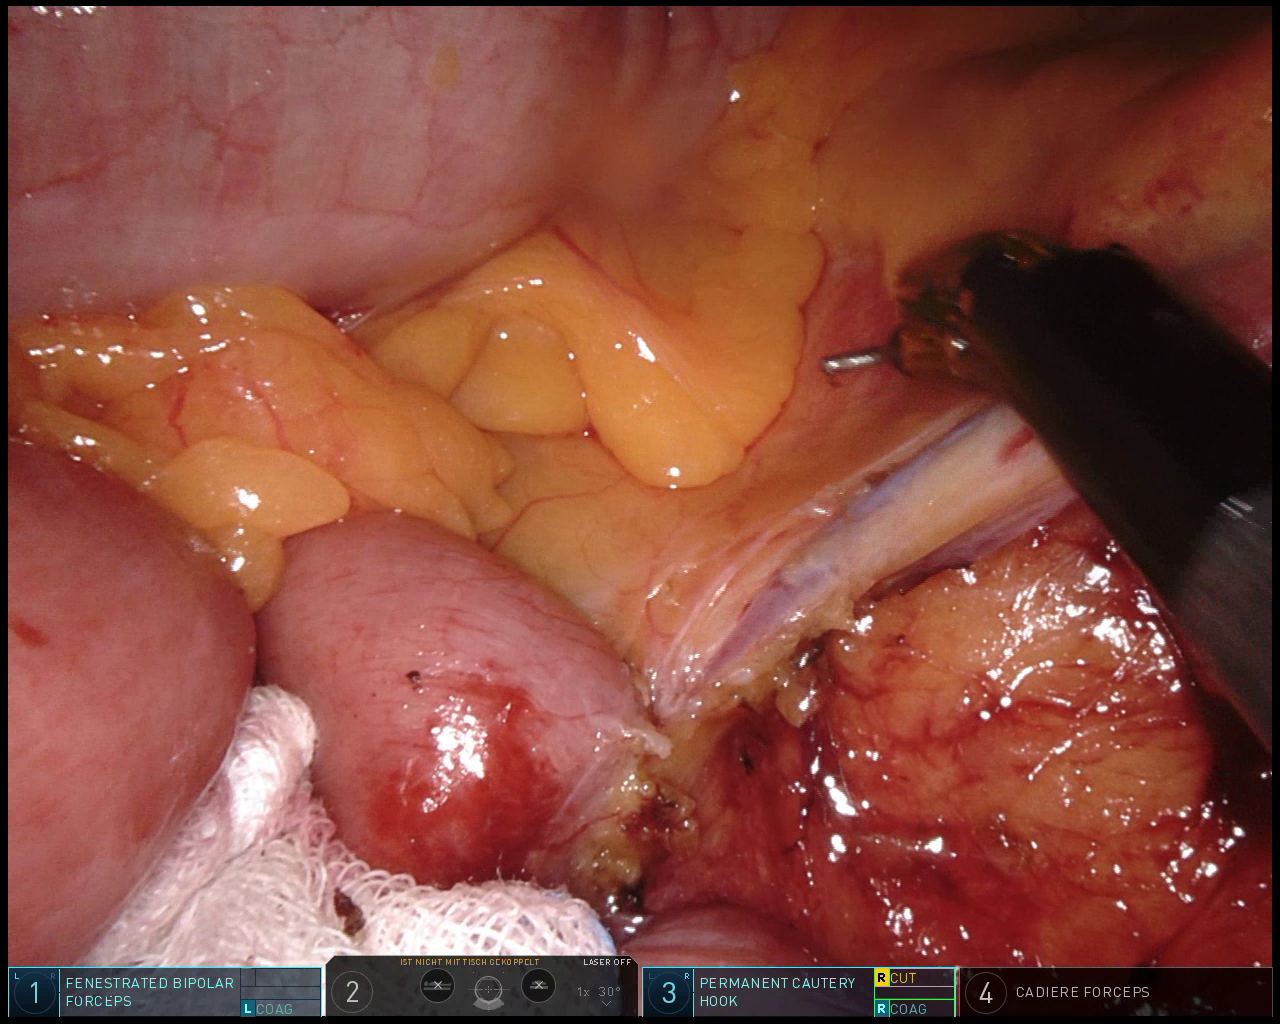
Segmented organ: intestinal_veins
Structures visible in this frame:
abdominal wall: no
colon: yes
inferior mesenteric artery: no
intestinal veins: yes
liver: no
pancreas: no
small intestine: yes
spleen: no
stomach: no
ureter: no
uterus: no
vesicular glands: no